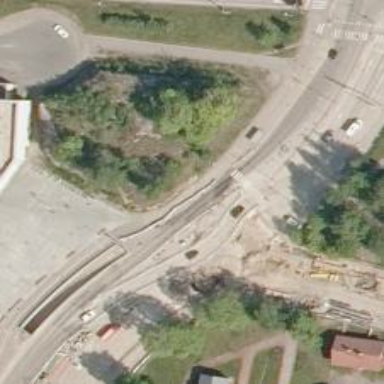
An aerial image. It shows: Cycleway crossing with asphalt surface.